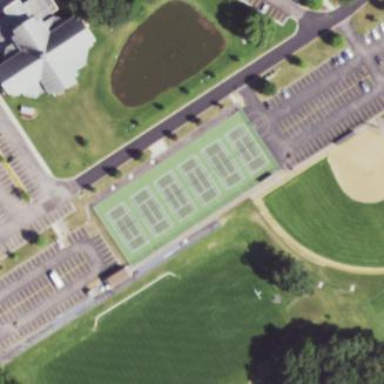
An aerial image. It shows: Tennis court on the leisure land pitch.